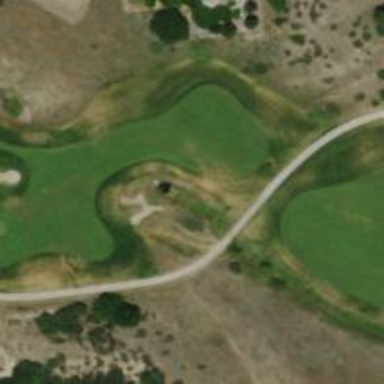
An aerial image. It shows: Service road on bridge designed for golf cartpath.